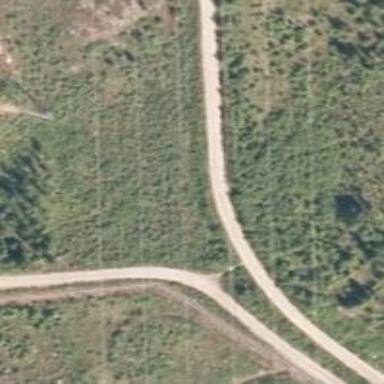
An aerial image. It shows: Service road with grade2 tracktype.